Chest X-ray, PA view. Patient: 49 years old, sex M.
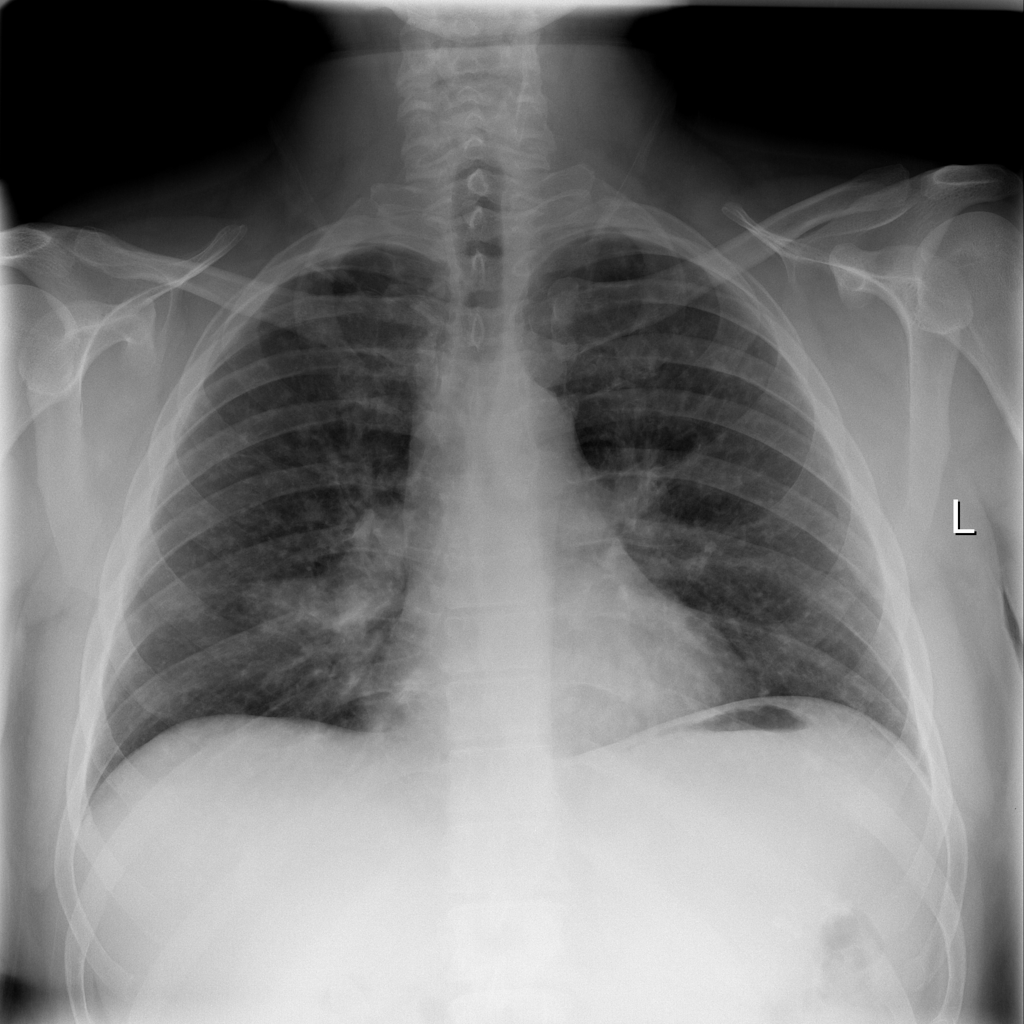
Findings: Consolidation, Nodule